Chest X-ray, PA view. Patient: 59 years old, sex F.
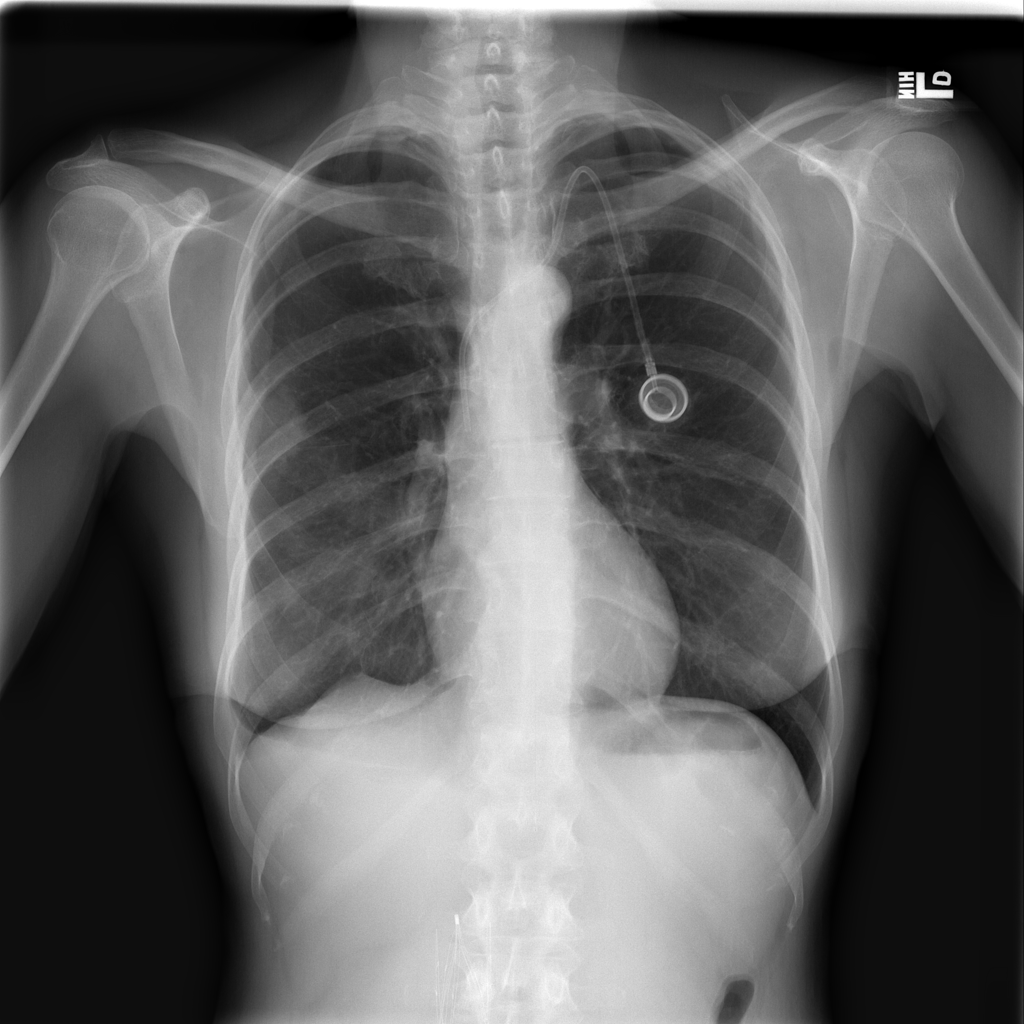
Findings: Effusion